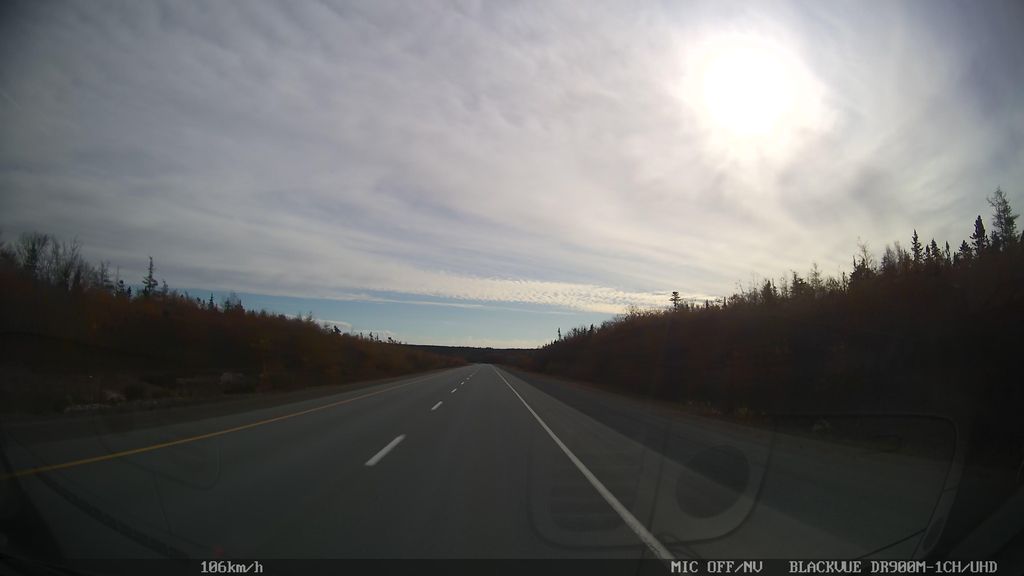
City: halifax